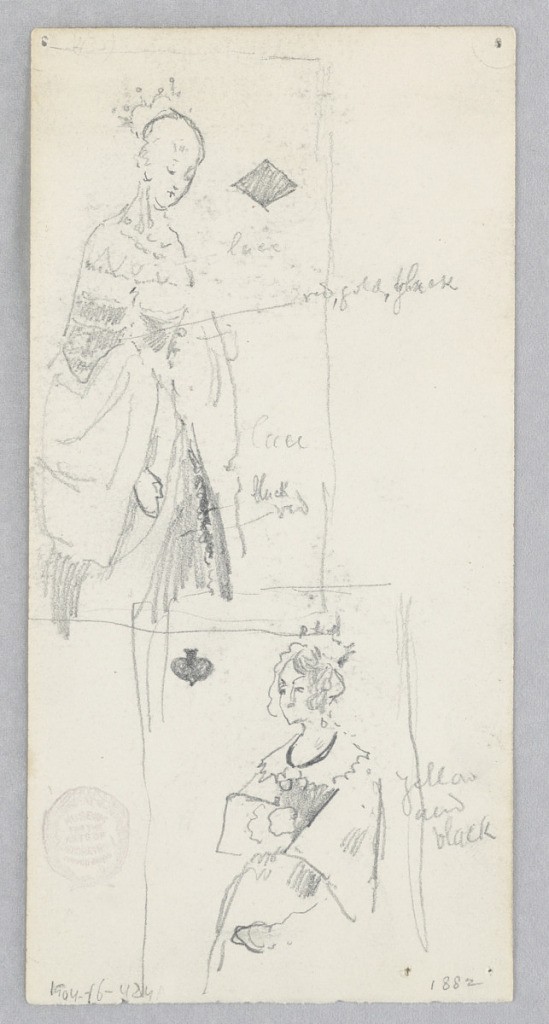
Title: Playing cards
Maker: Robert Frederick Blum, American, 1857–1903
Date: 1882
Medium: Graphite on wove paper
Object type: Drawing
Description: Recto: Sketch of two playing cards with the diamond and spade symbols; Verso: Partial sketch of a figure and the facade of a building.